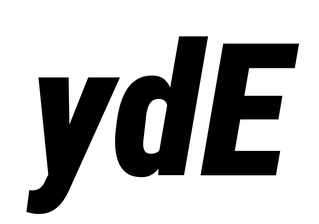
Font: Roboto-Italic_Condensed_Black_Italic